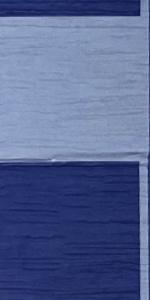
Label: Empty